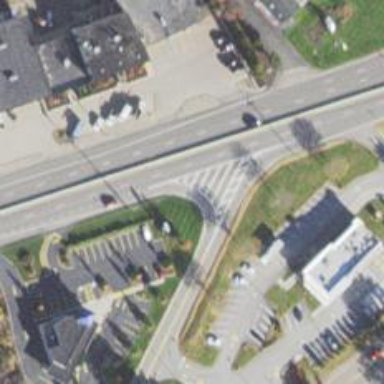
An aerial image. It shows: Trunk link highway with asphalt surface.